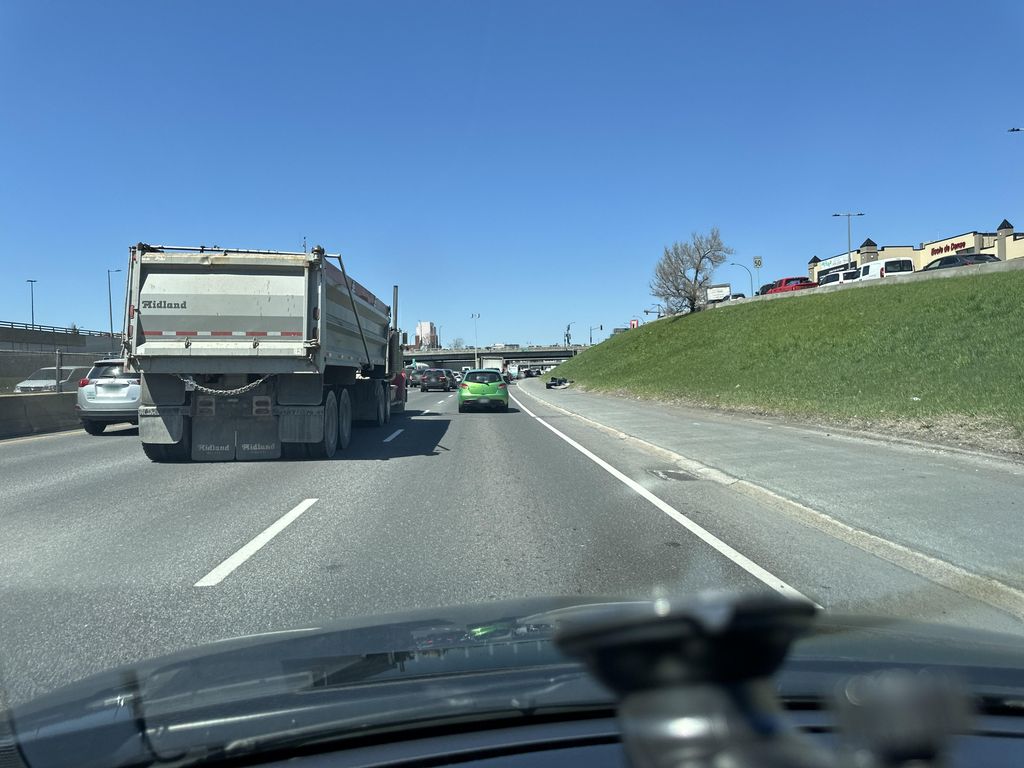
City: montreal